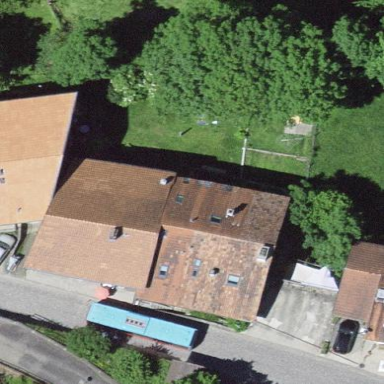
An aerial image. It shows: Residential building.